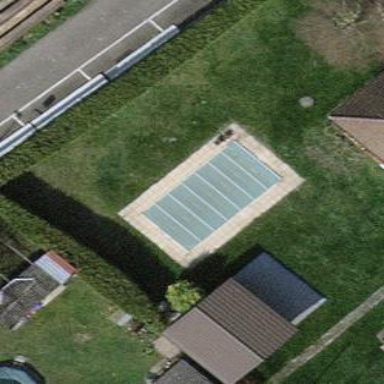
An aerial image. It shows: Swimming pool located in leisure land.